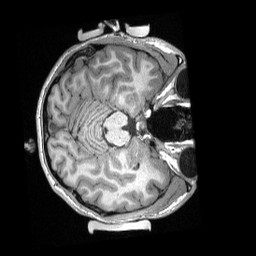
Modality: T1w
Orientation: axial
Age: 19
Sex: male
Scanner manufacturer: siemens
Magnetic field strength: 3 T
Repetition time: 2.3 s
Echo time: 0.00308 s